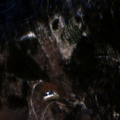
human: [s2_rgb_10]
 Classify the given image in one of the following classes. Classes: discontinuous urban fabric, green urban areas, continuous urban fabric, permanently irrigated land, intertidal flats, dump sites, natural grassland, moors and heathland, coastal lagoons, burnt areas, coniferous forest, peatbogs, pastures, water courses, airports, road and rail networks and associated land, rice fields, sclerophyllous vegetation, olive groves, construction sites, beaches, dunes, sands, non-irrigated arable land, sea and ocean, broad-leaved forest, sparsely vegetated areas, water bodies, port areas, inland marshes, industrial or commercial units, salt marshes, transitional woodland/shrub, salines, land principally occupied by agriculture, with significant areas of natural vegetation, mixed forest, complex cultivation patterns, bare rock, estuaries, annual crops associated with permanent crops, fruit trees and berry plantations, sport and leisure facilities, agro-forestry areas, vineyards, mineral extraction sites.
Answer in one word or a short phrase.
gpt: broad-leaved forest, coniferous forest, mixed forest